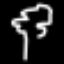
Label: palm tree